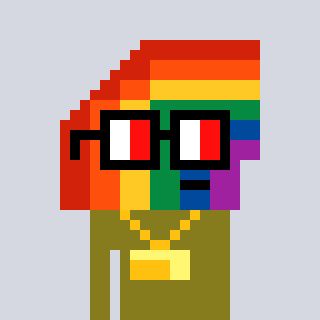
a pixel art character with square glasses with black frames and red eyes, a rainbow-shaped head and a gunk-colored body on a cool background